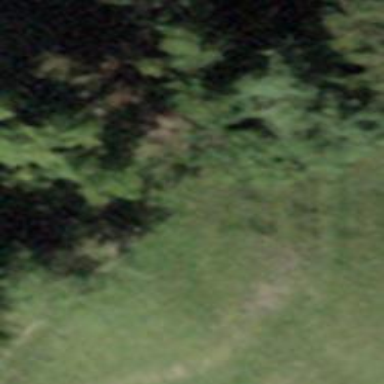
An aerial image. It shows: Grassy path.